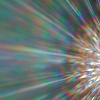
Label: sunburn